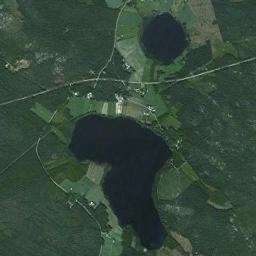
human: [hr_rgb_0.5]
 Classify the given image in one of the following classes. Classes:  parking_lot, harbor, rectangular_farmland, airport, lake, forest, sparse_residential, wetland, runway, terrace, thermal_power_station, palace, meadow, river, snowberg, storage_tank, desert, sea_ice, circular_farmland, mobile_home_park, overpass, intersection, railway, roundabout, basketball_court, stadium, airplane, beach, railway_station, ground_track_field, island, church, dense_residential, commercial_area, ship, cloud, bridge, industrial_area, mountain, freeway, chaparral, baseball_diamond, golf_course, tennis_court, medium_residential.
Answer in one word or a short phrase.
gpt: lake